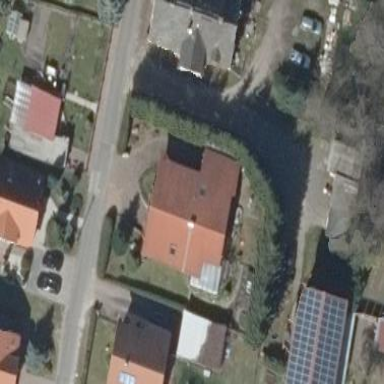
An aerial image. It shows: Residential building.